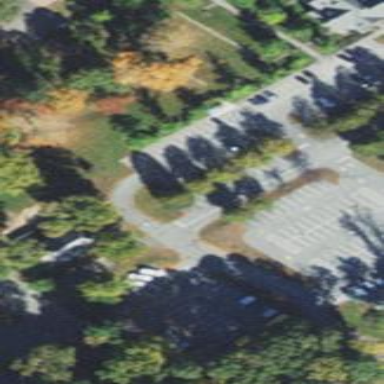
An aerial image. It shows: Parking area.